Question: Suppose you have this file:
'''
x
a
b
c
x
x
a
b
c
x
x
'''
and I want to convert this into -
'''
x,a,b,c,x,x,a,b,c,x,x
'''
What regular expressions I should use in notepad++. I tried using '
' in 'Find what' but it didn't find anything somehow.
Image -

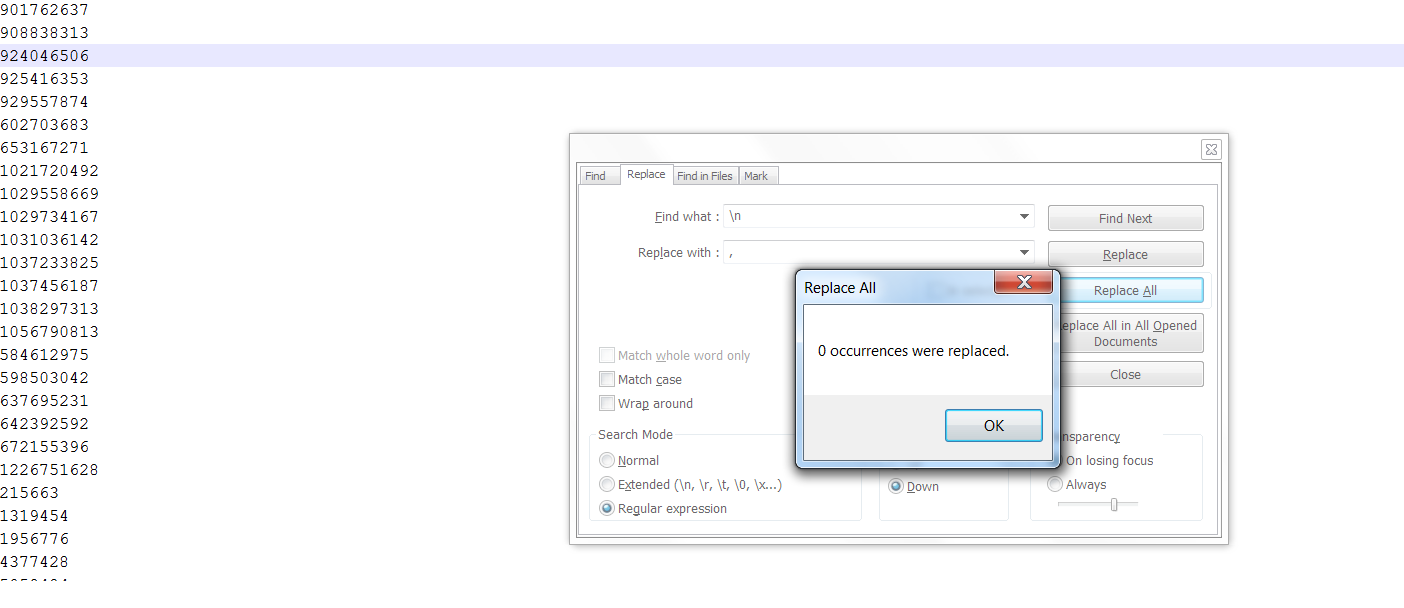
Answer: In addition to the other users' answers '
' or '
' both work as well in my tests, are you sure you have Regex enabled?